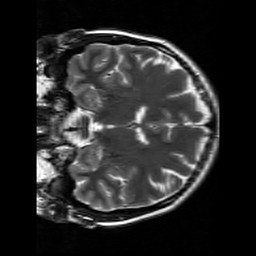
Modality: T2w
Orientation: coronal
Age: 24
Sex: female
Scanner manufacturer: siemens
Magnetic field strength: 3 T
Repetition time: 7 s
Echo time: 0.09 s